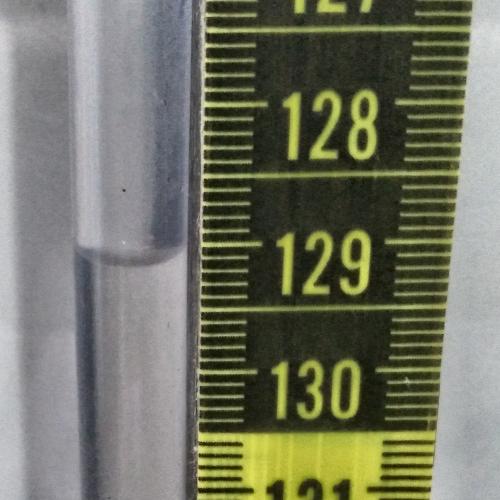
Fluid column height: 129.1 cm